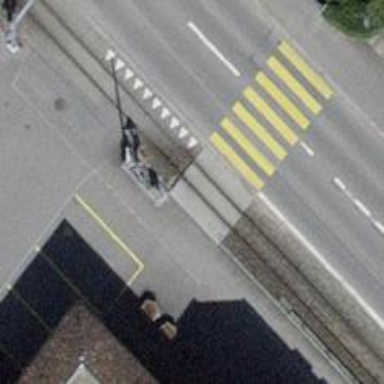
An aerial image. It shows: Zebra crossing on the road.